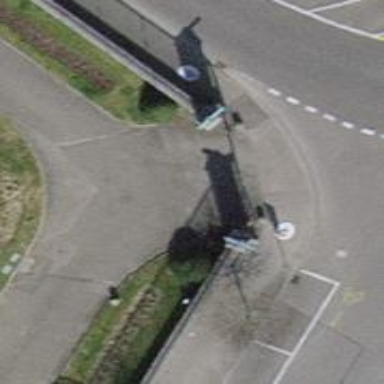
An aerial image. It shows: Gate.